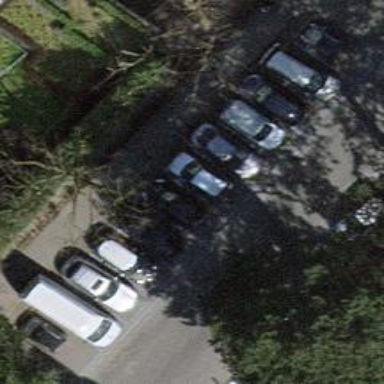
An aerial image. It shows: Parking area with surface.